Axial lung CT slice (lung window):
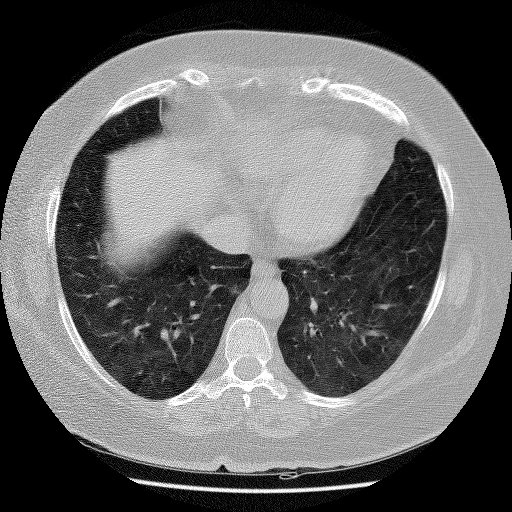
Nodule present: no